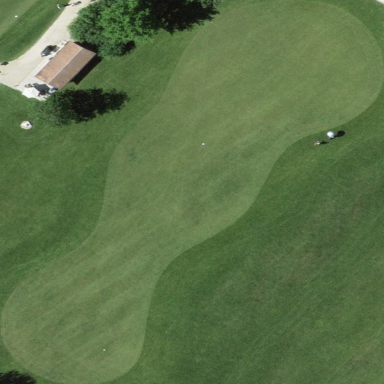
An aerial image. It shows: Grassy area designated as golf fairway.